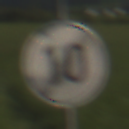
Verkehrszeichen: EndeGeschwindigkeit10
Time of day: MorningAfternoon
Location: Outdoor (Nature)
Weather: PartlyCloudy
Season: NotSpecified
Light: Natural